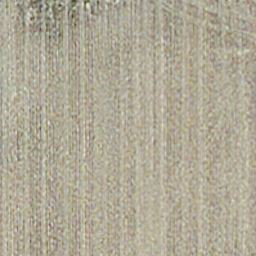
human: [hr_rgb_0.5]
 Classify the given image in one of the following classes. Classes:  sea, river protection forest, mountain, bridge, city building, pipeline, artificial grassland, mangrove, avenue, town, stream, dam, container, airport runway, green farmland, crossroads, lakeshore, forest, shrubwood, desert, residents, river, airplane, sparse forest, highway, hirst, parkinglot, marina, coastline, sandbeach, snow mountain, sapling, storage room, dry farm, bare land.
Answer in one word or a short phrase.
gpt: dry farm